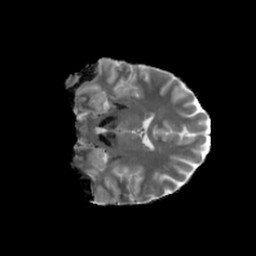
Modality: MD
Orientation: coronal
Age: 26
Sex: female
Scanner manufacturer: siemens
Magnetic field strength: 6.98 T
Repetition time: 7.776 s
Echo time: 0.076 s